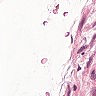
Metastatic tissue present: no